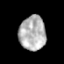
Tissue: prostate
Cell type: T cells
Senescence score: 0.2529
Nuclear area (px): 891
Mean DAPI intensity: 180.143